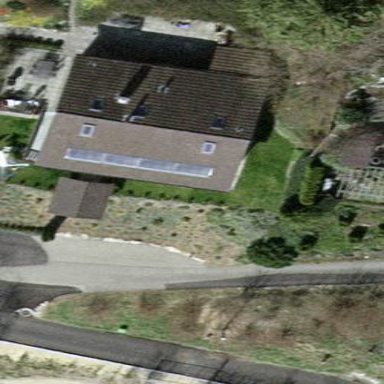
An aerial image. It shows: Detached building with gabled roof.